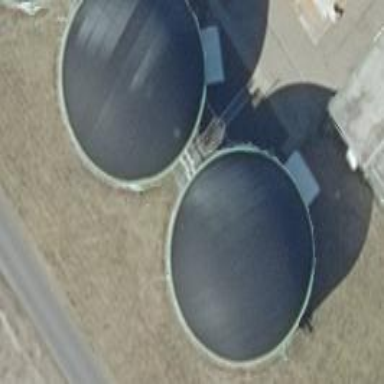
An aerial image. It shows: Storage tank that is man-made.